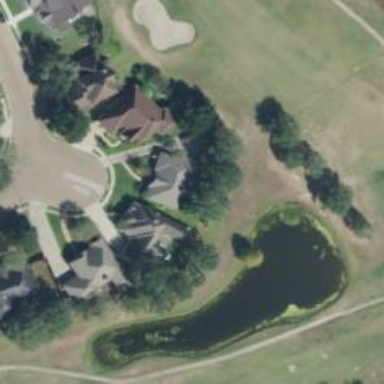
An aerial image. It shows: Water hazard on golf course. The hazard is natural water feature.